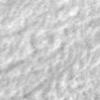
Label: no_change